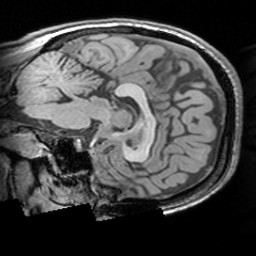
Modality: T1w
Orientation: sagittal
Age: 28
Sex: female
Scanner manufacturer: siemens
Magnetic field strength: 3 T
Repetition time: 1.63 s
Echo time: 0.00311 s